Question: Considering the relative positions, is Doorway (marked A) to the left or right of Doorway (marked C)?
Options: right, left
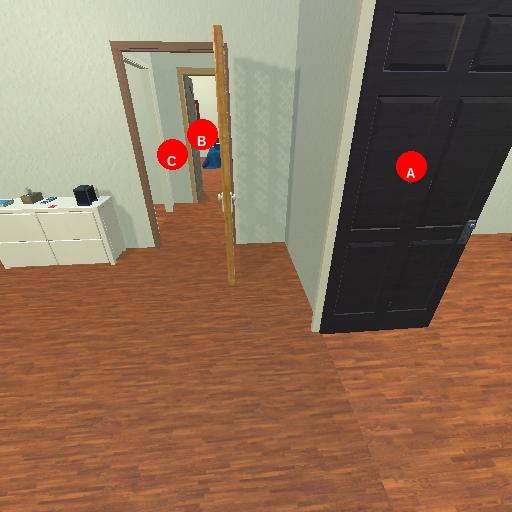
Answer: right